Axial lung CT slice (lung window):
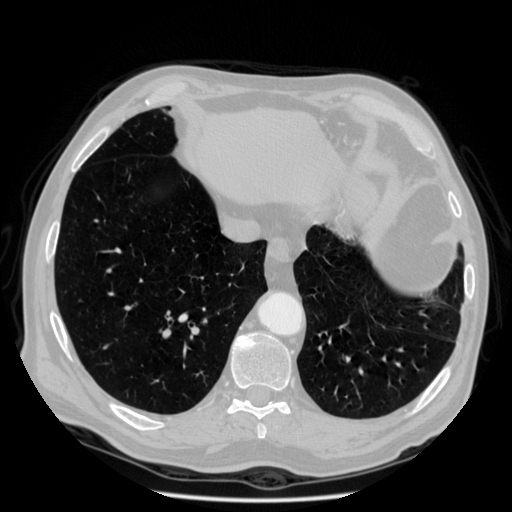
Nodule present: no